Aerial crown-view tile of a tropical tree (Barro Colorado Island, Panama), acquired 20250512:
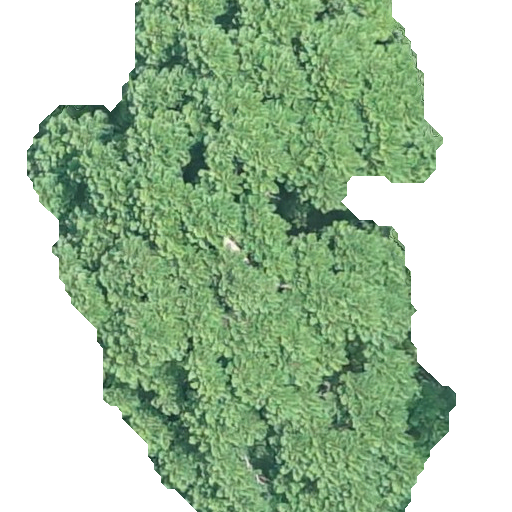
Species: Jacaranda copaia
GBIF accepted scientific name: Jacaranda copaia
Crown area: 263.189 m²